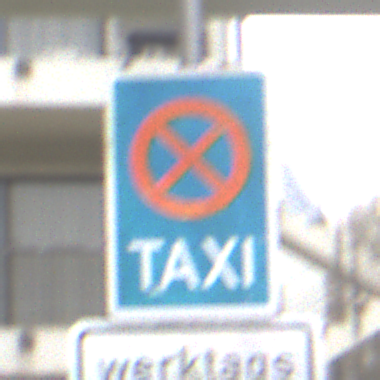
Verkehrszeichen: Taxenstand
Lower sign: ZeitangabenMitBeschraenkungAufWochentage7
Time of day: Midday
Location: Outdoor (Urban)
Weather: Overcast
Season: NotSpecified
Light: Natural